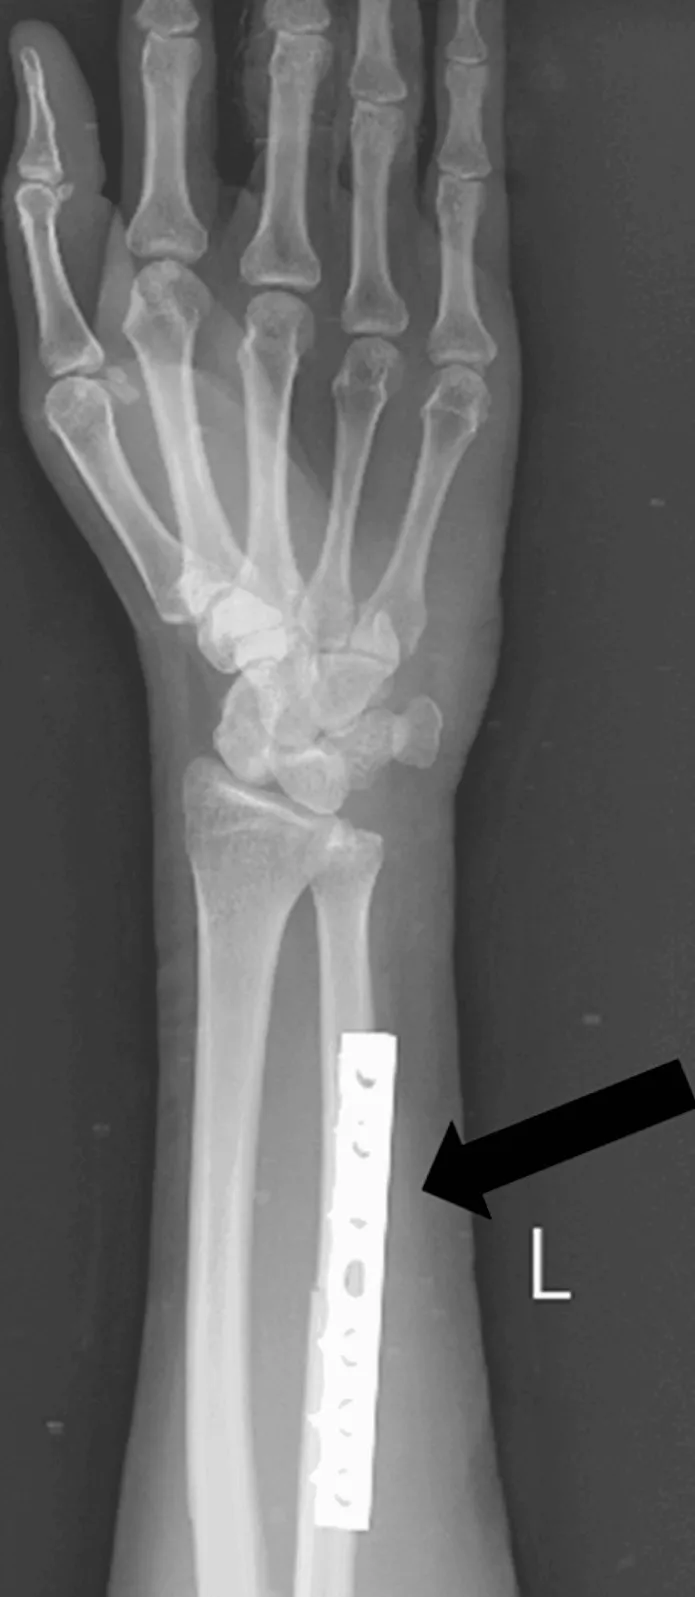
Post-operative X-ray of the left forearm. The arrow represents an isolated ulnar shaft fracture managed by open reduction and internal fixation with plate osteosynthesis.
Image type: radiology (x_ray)